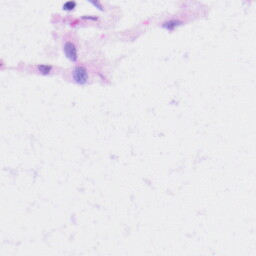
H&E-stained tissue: Liver